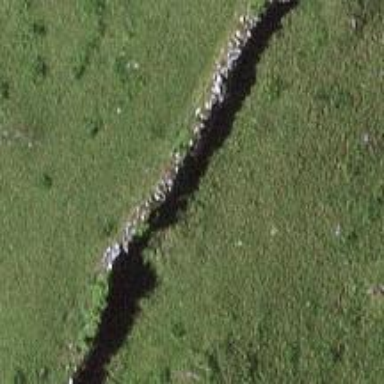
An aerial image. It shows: Wall made of dry stone.